Field crop: maize
Growth stage: 1
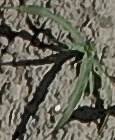
Species: sorghum